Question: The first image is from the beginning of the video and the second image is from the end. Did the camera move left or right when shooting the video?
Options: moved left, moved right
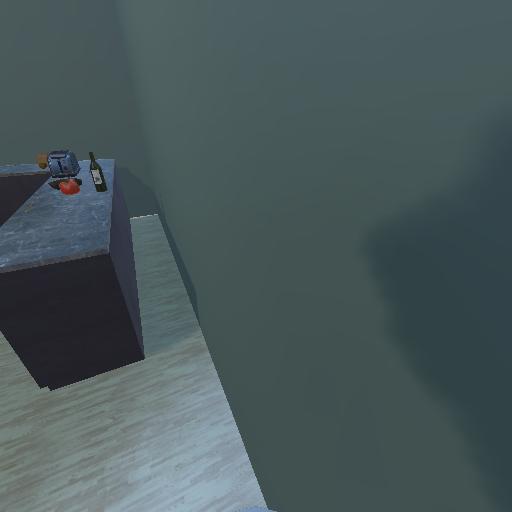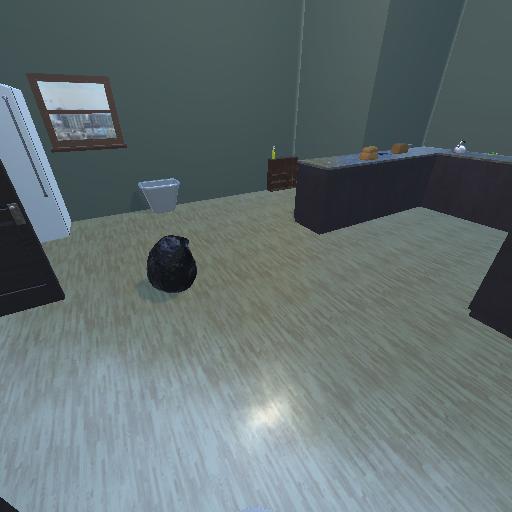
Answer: moved left